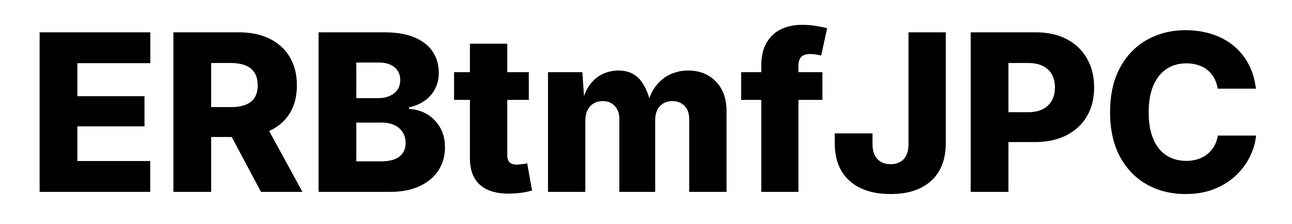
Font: Inter_ExtraBold